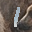
Label: 1